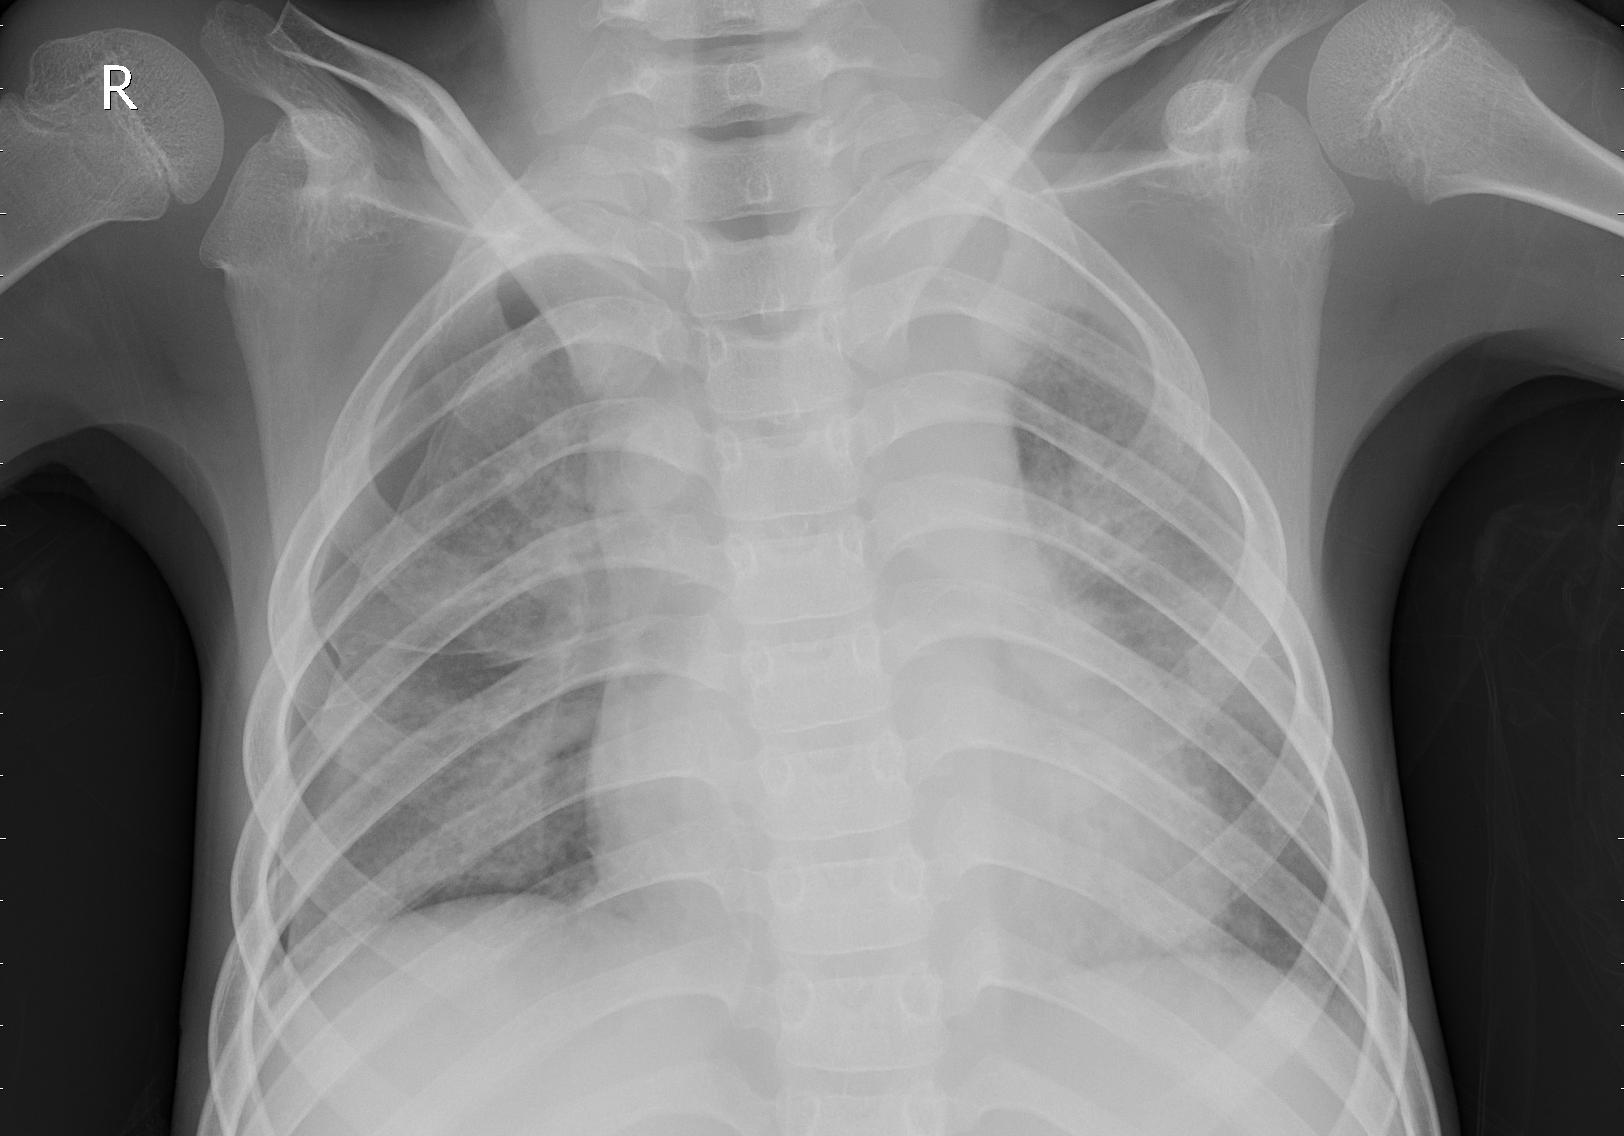
Diagnosis: PNEUMONIA